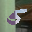
Label: 5